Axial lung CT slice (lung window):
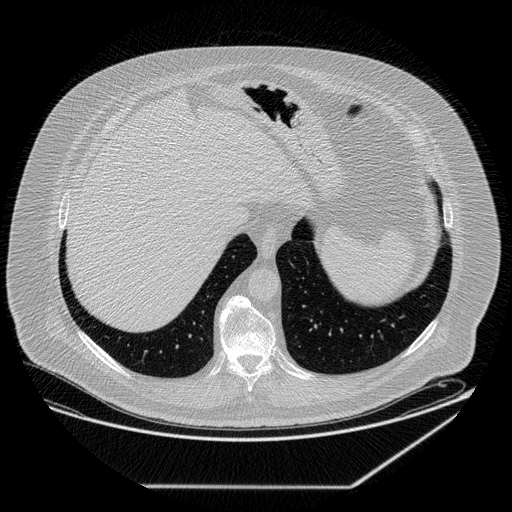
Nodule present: no